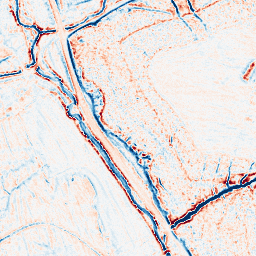
Category: edge_preserving
Decomposition family: bilateral
Decomposition parameters: d: 9
sigma_color: 50
sigma_space: 50
Upsampling method: bicubic_16x
Upsampling parameters: scale: 16
Upsampling scale: 16